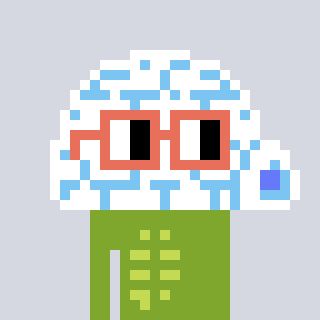
a pixel art character with square orange glasses, a igloo-shaped head and a slimegreen-colored body on a cool background